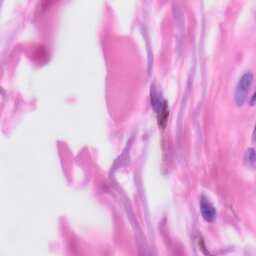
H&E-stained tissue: Skin